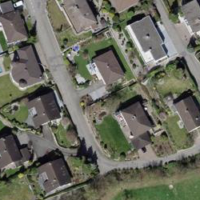
EUNIS habitat code: 55
Species observed at this site:
Lamium galeobdolon
Vespa crabro